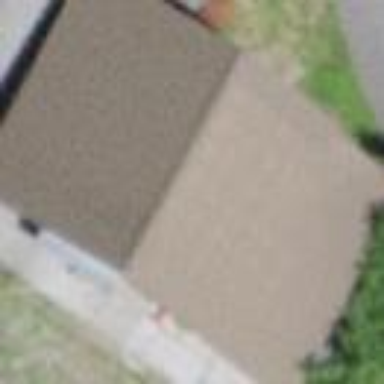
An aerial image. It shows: Rural barn.